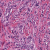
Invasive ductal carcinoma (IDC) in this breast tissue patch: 1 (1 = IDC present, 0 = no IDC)